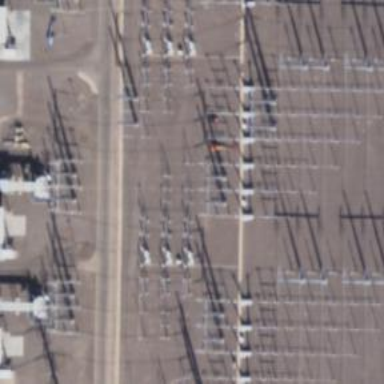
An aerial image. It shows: Switch used for power control.